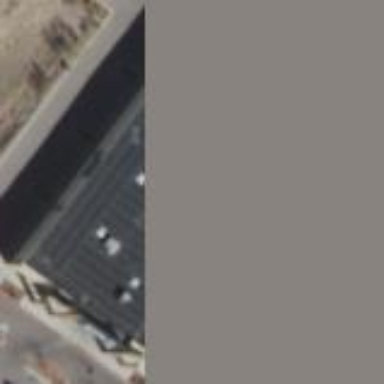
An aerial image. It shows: Building.